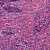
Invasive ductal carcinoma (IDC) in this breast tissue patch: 1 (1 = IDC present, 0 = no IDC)